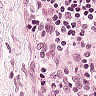
Metastatic tissue present: no